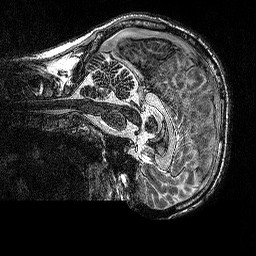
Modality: MP2RAGE
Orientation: sagittal
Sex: male
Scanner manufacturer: siemens
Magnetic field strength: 3 T
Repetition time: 5 s
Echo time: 0.00292 s